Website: apple
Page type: customer-info-address
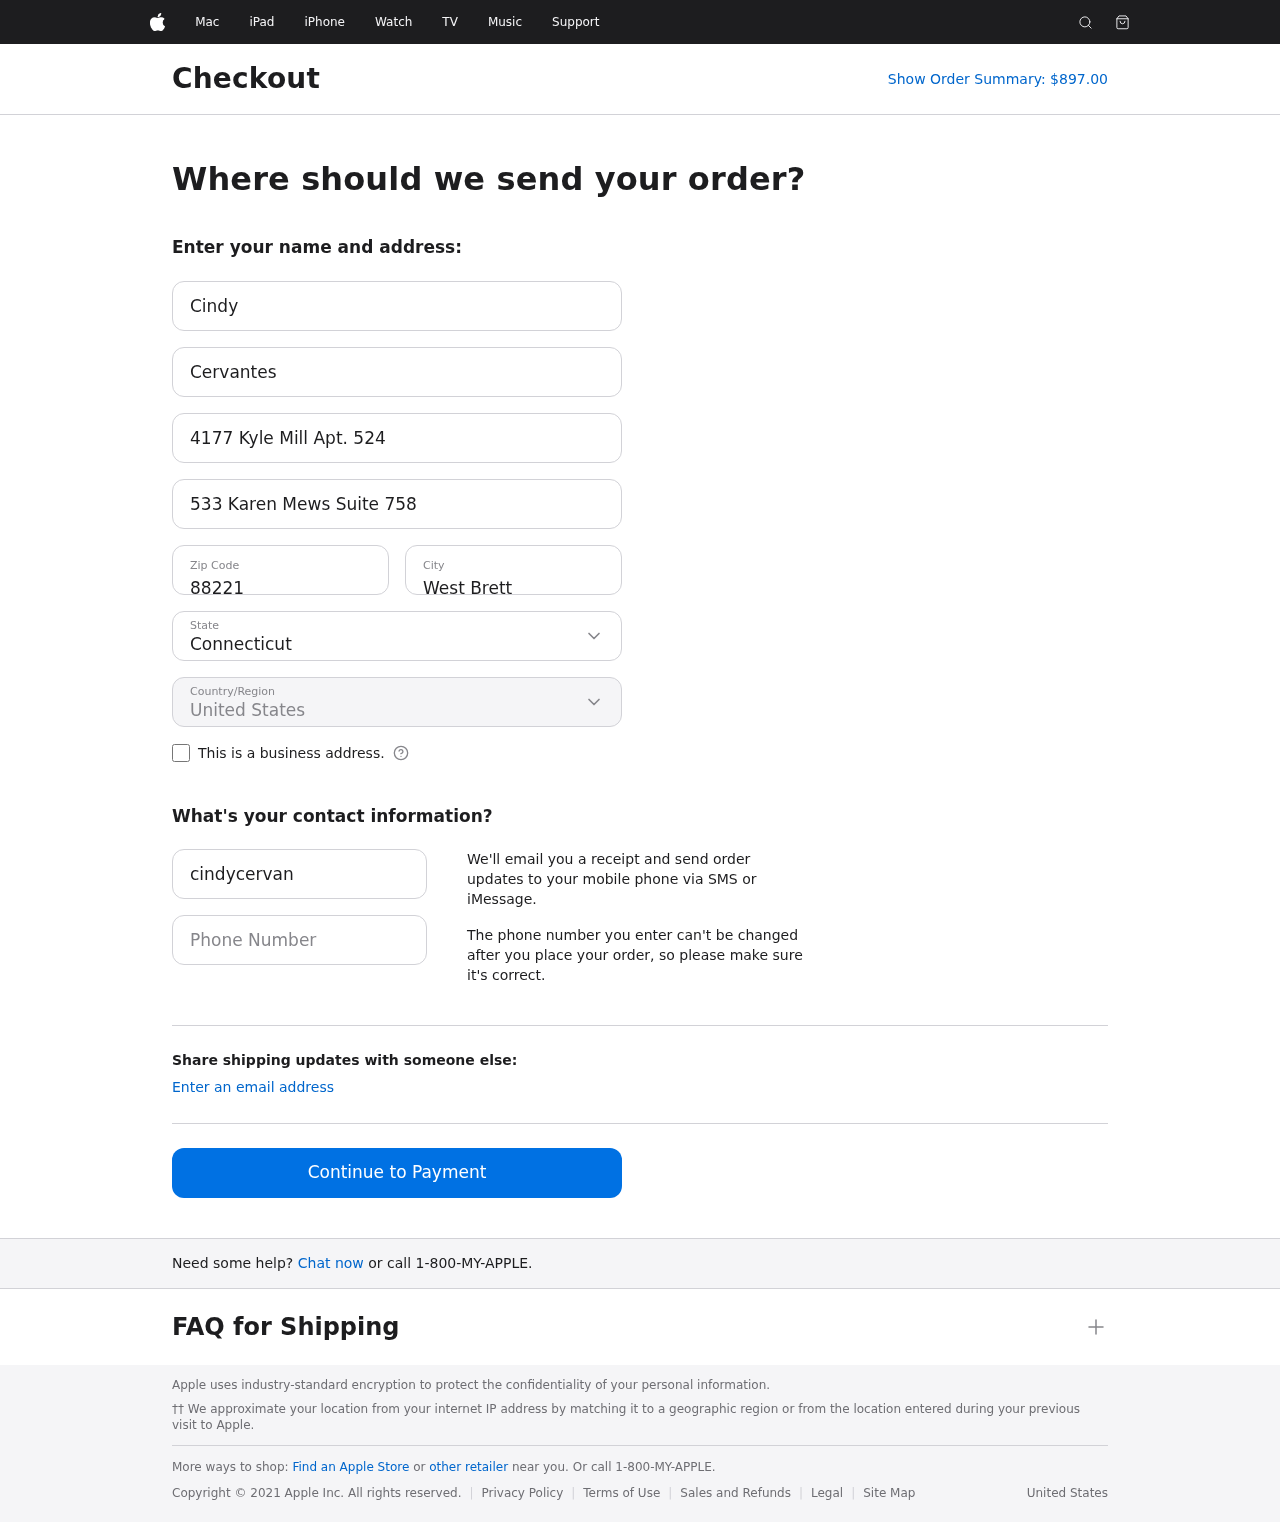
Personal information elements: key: PII_CITY
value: West Brett
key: PII_COUNTRY
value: United States
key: PII_EMAIL
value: cindycervantes@gmail.com
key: PII_FIRSTNAME
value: Cindy
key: PII_LASTNAME
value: Cervantes
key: PII_PHONE
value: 5978496593
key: PII_POSTCODE
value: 88221
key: PII_STATE
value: Connecticut
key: PII_STREET
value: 4177 Kyle Mill Apt. 524
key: PII_STREET2
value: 533 Karen Mews Suite 758
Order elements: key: ORDER_TOTAL
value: Show Order Summary: $897.00